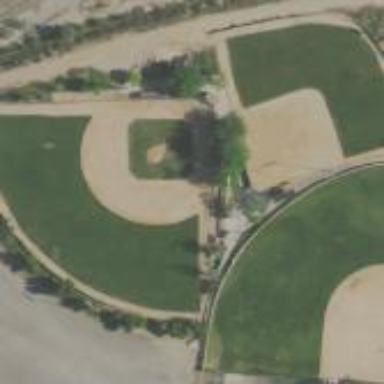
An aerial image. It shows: Baseball pitch for leisure land.